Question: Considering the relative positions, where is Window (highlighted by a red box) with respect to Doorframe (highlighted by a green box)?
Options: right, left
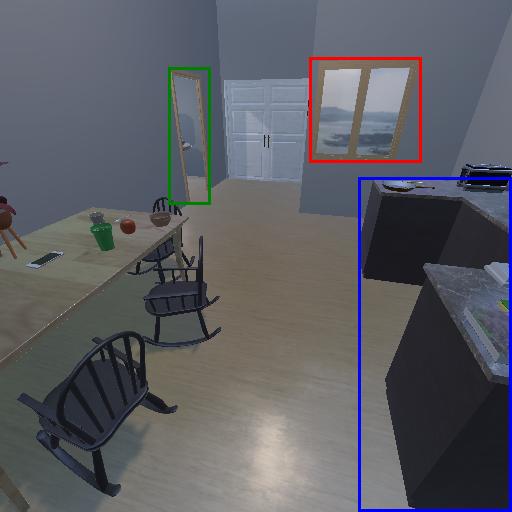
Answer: right